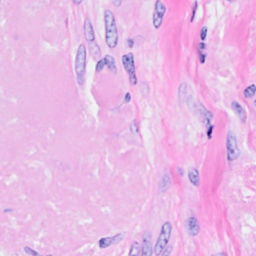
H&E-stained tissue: Breast